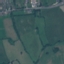
Land use / land cover class: Pasture